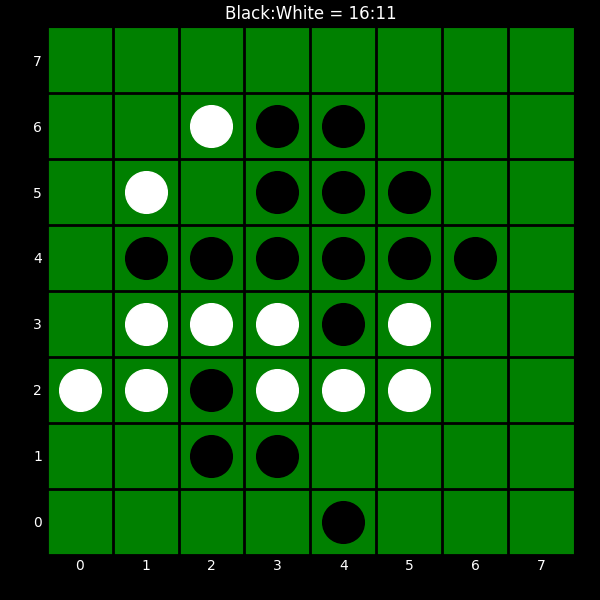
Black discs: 16
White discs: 11